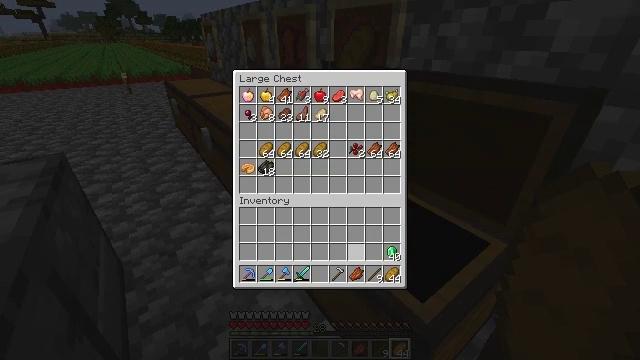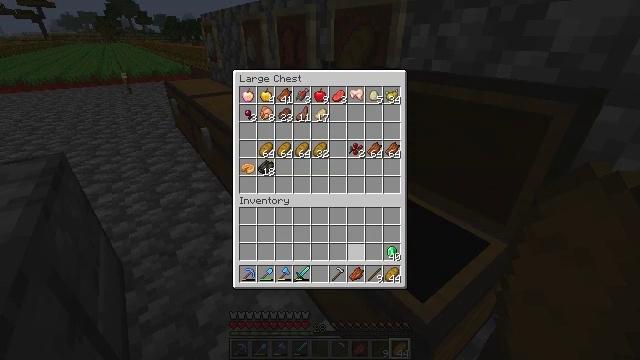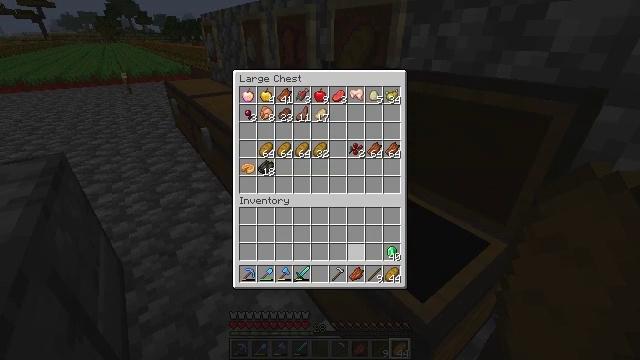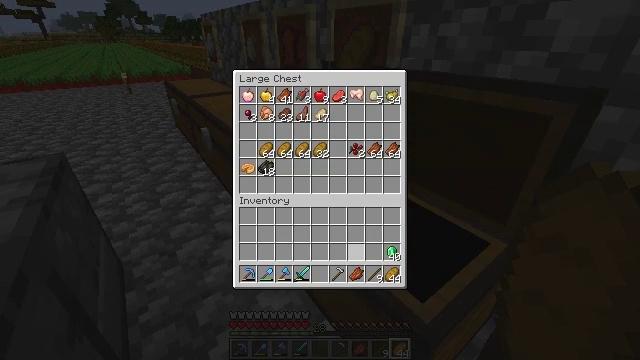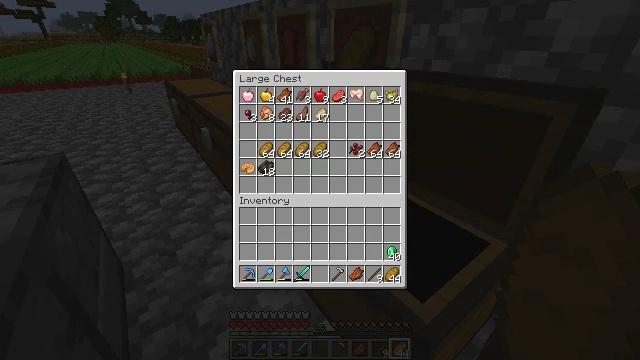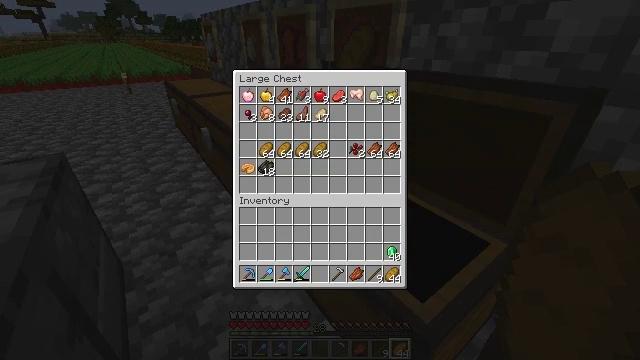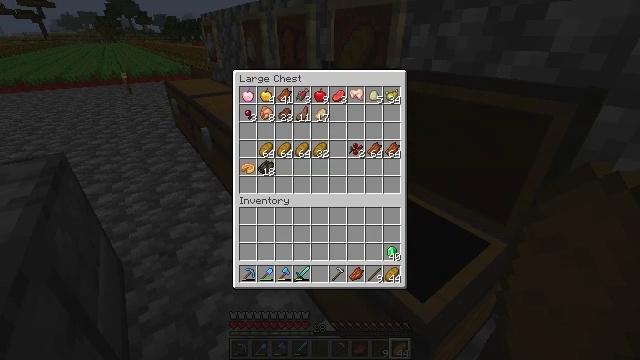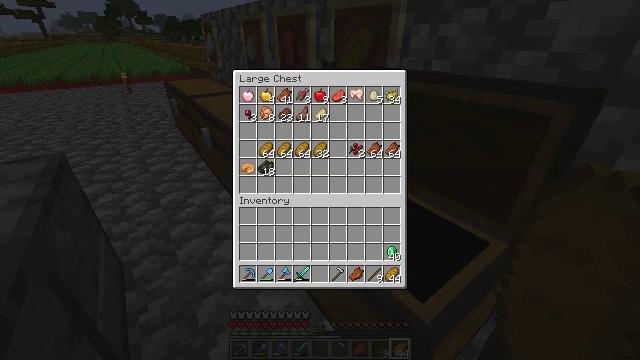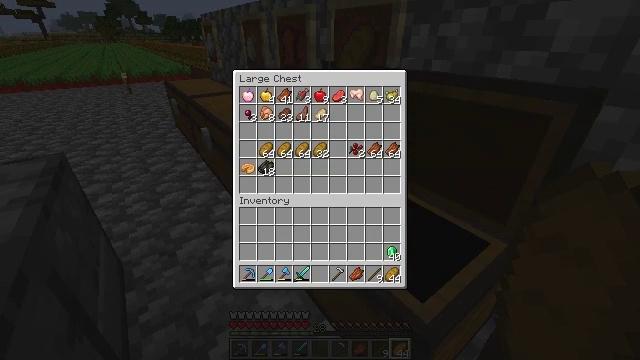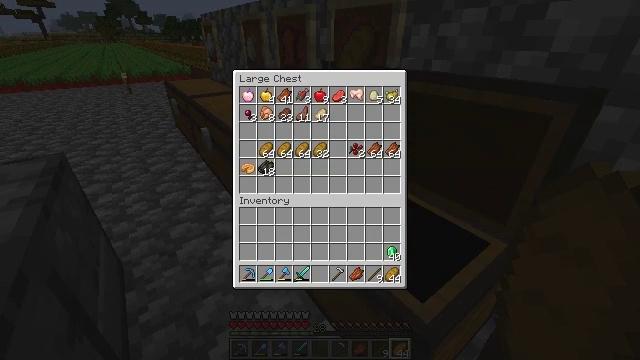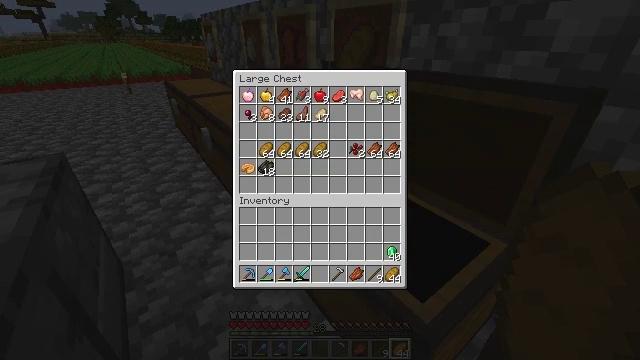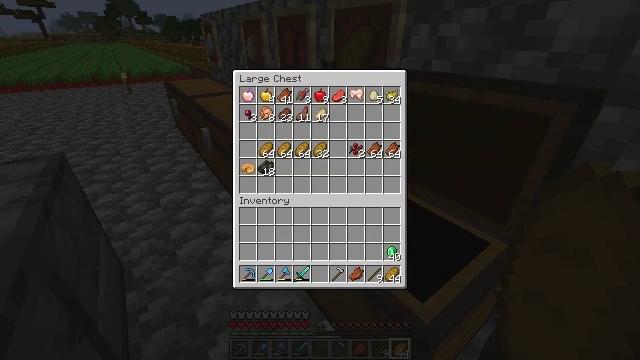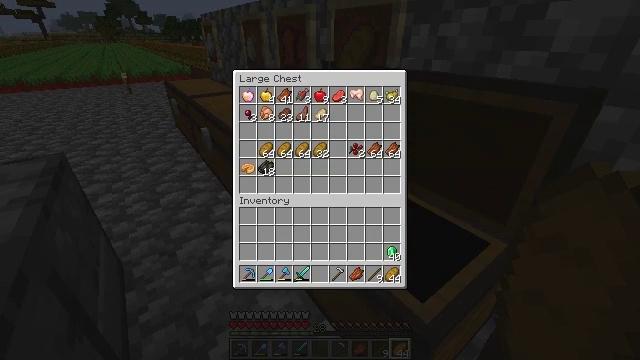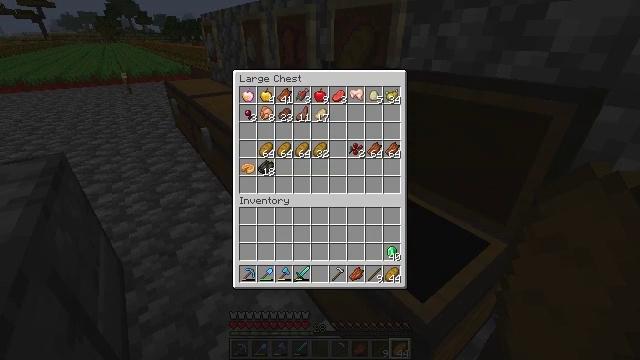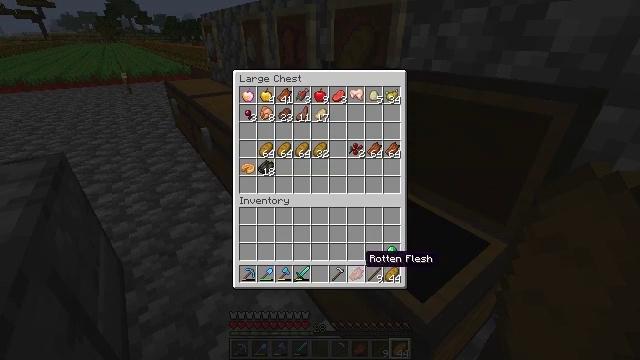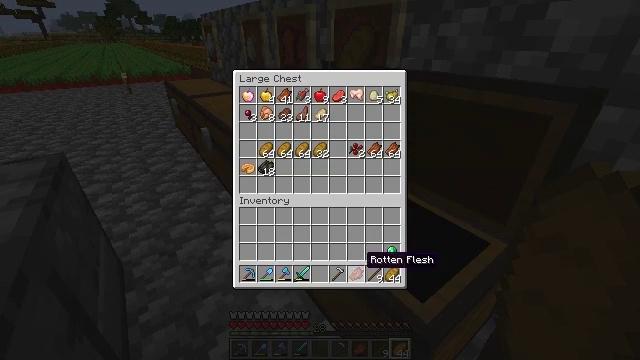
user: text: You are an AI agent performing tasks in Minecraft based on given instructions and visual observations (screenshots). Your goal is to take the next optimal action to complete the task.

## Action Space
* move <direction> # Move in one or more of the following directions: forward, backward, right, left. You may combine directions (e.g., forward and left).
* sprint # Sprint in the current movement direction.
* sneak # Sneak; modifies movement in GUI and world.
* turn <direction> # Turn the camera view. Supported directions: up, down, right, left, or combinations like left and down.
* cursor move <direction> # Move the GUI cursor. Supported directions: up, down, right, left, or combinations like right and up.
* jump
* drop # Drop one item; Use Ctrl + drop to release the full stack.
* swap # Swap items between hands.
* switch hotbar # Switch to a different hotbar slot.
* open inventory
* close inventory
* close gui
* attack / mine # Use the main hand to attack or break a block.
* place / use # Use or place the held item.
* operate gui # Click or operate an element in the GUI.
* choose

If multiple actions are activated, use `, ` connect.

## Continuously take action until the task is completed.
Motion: motion action
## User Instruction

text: Collect beetroots from the field.
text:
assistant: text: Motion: sneak
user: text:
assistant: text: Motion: sneak
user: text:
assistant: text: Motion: sneak
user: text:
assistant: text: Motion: sneak
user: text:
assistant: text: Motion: sneak
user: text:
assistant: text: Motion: sneak
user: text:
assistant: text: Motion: sneak
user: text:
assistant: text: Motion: sneak
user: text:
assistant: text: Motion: sneak
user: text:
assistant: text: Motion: sneak
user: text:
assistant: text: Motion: sneak
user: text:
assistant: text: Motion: sneak
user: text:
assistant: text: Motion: sneak
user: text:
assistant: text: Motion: sneak
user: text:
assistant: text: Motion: sneak
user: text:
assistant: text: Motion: sneak
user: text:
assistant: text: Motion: sneak
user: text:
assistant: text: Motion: sneak
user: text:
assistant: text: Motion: sneak, choose
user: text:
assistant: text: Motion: sneak, choose
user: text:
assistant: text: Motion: sneak, choose
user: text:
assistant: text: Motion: sneak
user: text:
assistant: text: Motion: sneak
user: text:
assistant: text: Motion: sneak
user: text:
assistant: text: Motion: sneak, cursor move up
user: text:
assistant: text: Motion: sneak, cursor move up
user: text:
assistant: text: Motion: sneak, cursor move up
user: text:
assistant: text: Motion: sneak, cursor move up
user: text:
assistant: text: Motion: sneak, cursor move up
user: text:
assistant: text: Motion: sneak, cursor move up